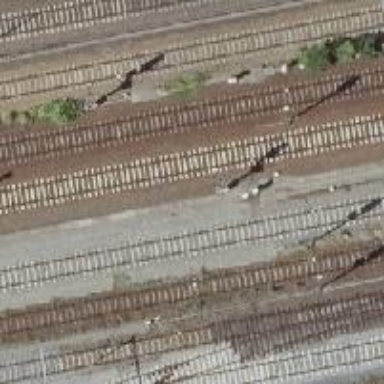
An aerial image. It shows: Railway signal.